Question: I want to have a 'TextView' (to show a count) hovering over an icon in the ActionBar. What I did was have a 'RelativeLayout', set a background to it, then put that 'TextView' in that layout and screw with the margin until it fits, but that is broken as soon as the text length varies.
Setting a background on the 'TextView' isn't great either because I can't position the text in relation to the icon.
Here's my XML:
'''
<?xml version="1.0" encoding="utf-8"?> <RelativeLayout xmlns:android="http://schemas.android.com/apk/res/android"
android:layout_width="match_parent"
android:layout_height="match_parent"
android:orientation="vertical"
android:layout_gravity="fill_horizontal" >
<RelativeLayout
android:layout_width="wrap_content"
android:layout_height="wrap_content"
android:layout_alignParentRight="true"
android:layout_centerVertical="true"
android:background="@drawable/cart" >
<TextView
android:id="@+id/textView1"
android:layout_width="wrap_content"
android:layout_height="wrap_content"
android:text="0"
android:layout_marginTop="5dp" android:layout_marginLeft="43dp"
android:textAppearance="?android:attr/textAppearanceMedium" />
</RelativeLayout> </RelativeLayout>
'''
and here is a screenshot to show you what I mean:

Is there a stress-free way, a library perhaps, that lets me set a 'TextView' over a 'Drawable' so that the TextView is always centered/ positioned?
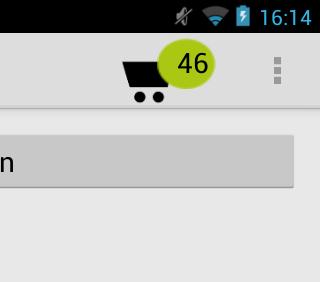
Answer: > Setting a background on the TextView isn't great either because I can't position the text in relation to the icon.
Actually you can position your text relative to your icon. You need to separate the cart icon and the number badge icon as separate images, and lay them out individually. I had to do this myself not too long ago, and I did it with a 'RelativeLayout', with an 'ImageView' of the cart icon and a 'TextView' for the numbers with a 9-patch "badge" as the background.
The trick is to align your number 'TextView' to the and of your cart icon 'ImageView', and then use the and margins to push your number badge to the and of your cart icon. This way, the number badge is always anchored based on your cart icon.
Also, set the 'gravity' of your 'TextView' to 'center', so as the numbers grow wider, the relative position of the text is about the same. Lastly, use 'padding' on your 'TextView' to control how much gap there is between the edge of the number and the edge of your "badge" 9-patch.
Here's a snippet of my implementation (I've redacted some of this):
'''
<RelativeLayout
android:id="@+id/cartButton"
android:layout_width="wrap_content"
android:layout_height="fill_parent" >
<ImageView
android:id="@+id/cartIconImageView"
android:layout_width="wrap_content"
android:layout_height="wrap_content"
android:layout_centerHorizontal="true"
android:src="@drawable/ic_menu_cart" />
<TextView
android:id="@+id/cartBadge"
android:layout_width="wrap_content"
android:layout_height="wrap_content"
android:layout_alignBottom="@+id/cartIconImageView"
android:layout_alignLeft="@+id/cartIconImageView"
android:layout_marginBottom="10dp"
android:layout_marginLeft="9dp"
android:background="@drawable/state_list_cart_badge"
android:gravity="center"
android:includeFontPadding="false"
android:lines="1"
android:paddingLeft="8dp"
android:paddingRight="8dp"
android:text="7" />
</RelativeLayout>
'''
And this is what it looks like: